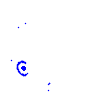
Particle: pion